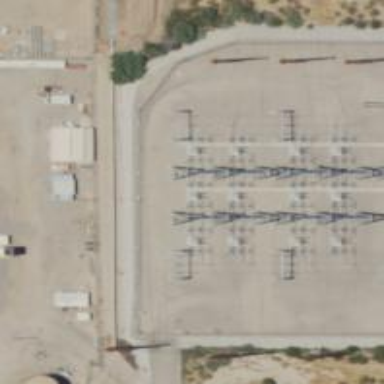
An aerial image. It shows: Switch for power supply.